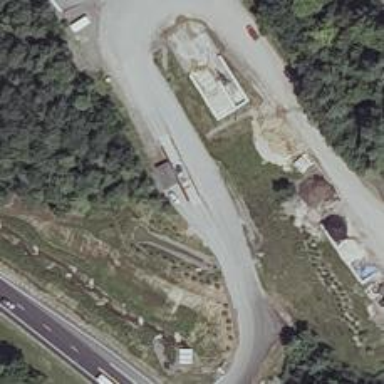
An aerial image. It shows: Weighbridge located along service road.